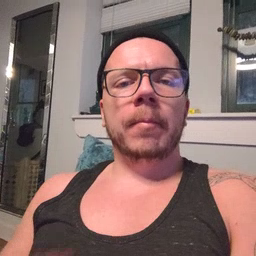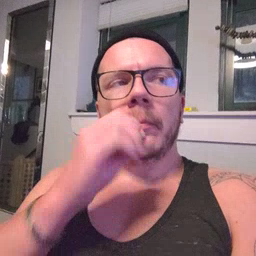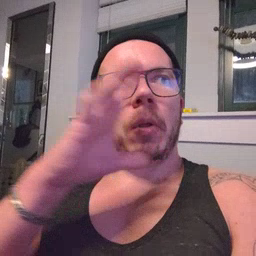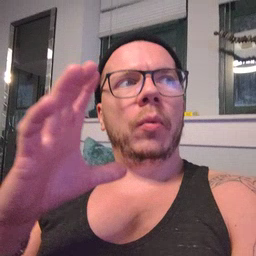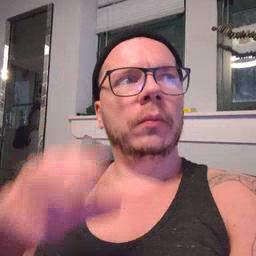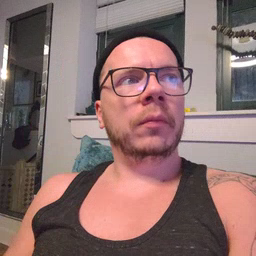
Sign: balloon